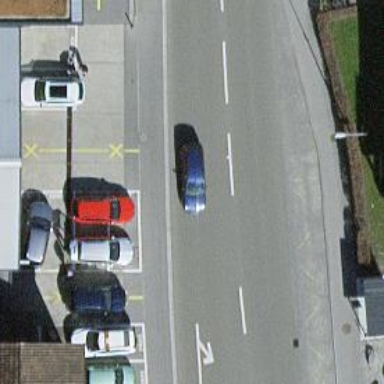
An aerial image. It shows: Public transport stop position.